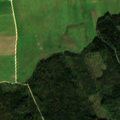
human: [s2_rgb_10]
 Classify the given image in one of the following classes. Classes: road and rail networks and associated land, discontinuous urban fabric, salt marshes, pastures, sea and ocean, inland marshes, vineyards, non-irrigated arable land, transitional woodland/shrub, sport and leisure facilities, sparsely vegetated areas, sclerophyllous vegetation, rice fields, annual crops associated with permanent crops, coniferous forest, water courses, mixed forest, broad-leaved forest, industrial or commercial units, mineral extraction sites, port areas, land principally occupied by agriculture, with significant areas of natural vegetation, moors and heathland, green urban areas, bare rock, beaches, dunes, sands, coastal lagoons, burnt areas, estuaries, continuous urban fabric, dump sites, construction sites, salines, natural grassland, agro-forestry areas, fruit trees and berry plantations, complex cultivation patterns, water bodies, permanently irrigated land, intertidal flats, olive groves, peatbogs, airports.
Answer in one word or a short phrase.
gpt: non-irrigated arable land, pastures, broad-leaved forest, mixed forest, transitional woodland/shrub